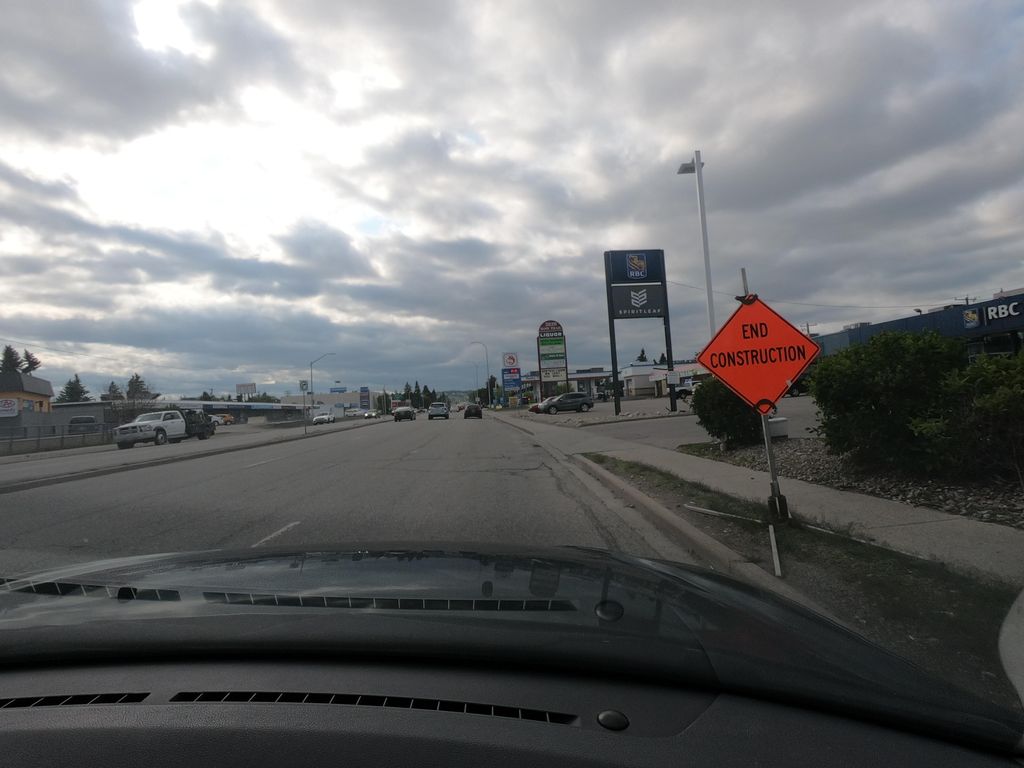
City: calgary